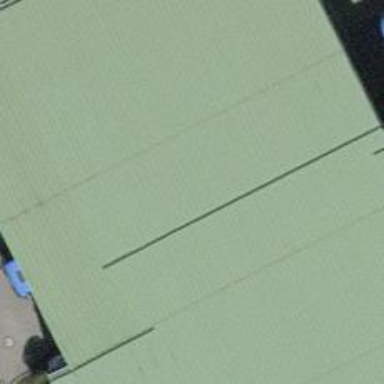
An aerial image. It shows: Oil tank structure.